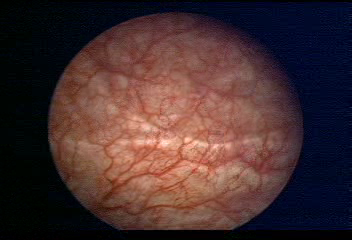
Modality: WLC
Class: Normal mucosa
Bladder cancer association: No